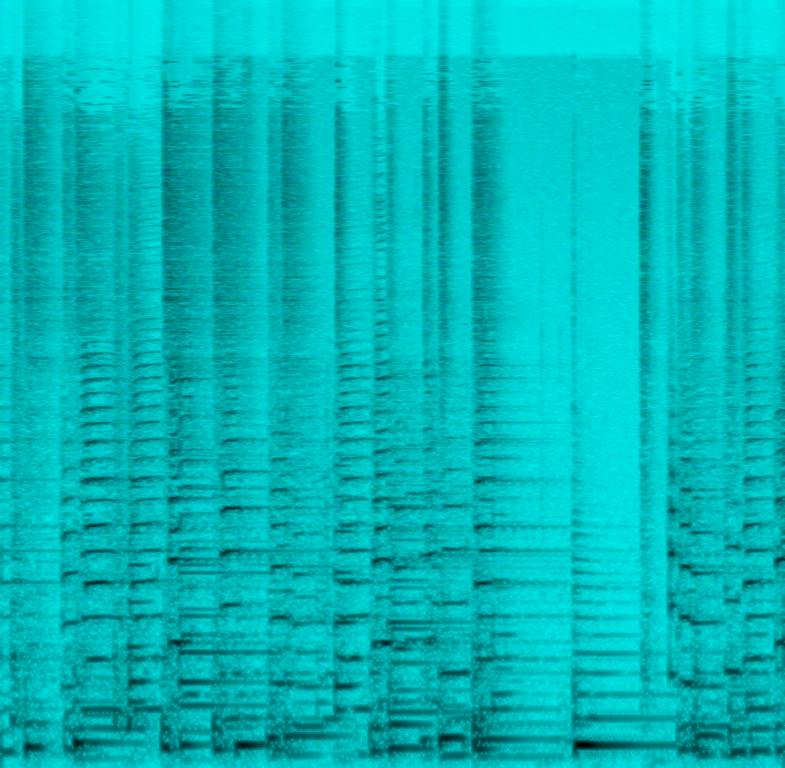
This is a jazz music piece. There is a trumpet and a saxophone playing the lead melody. The piano is playing the chords of the piece while the upright bass is playing a groovy bass line. The acoustic drums are playing a swing type beat for the rhythmic background. The atmosphere is groovy. This piece could be playing in the background at a coffee shop.